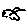
Label: bird